Question: I am learning Regex and after reading <URL>. Here are the two lists of words that should be matched and not matched

I started with
'''
^(.).*$
'''
and get bothered with 'sporous' that get matched although it should not. So I found
'''
^(.)(?!p).*$
'''
that did the trick.
The best solution (uses one less character than my solution) given <URL> is
'''
^(.)[^p].*$
'''
but I don't really understand this pattern. Actually I think I am confused about seeing the '^' anchor in a group '[]' and I am confused about seeing the '^' anchor somewhere else than at the beginning of the regex.
Can you help to understand what this regex is doing?
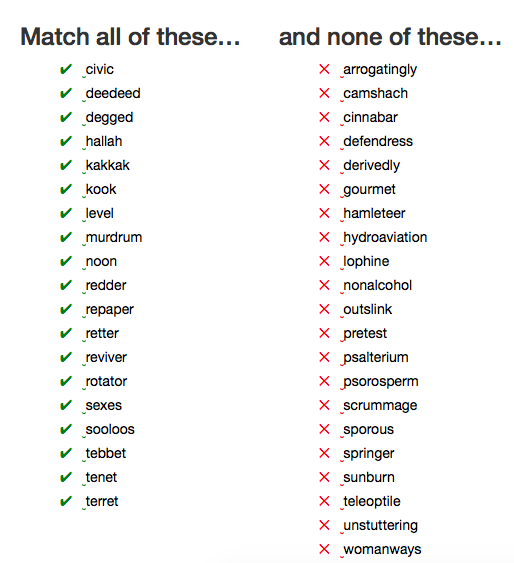
Answer: Anything in square brackets is a character class. This context uses its own mini-syntax which simply lists the allowed characters '[abc]' or a range of allowed characters '[a-z]' or disallowed characters by adding a caret as the very first character in the character class '[^a-z]'.